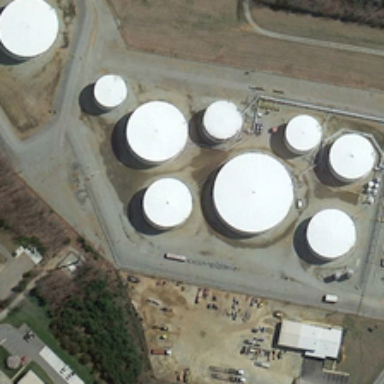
Some white storage tanks are near some green trees .